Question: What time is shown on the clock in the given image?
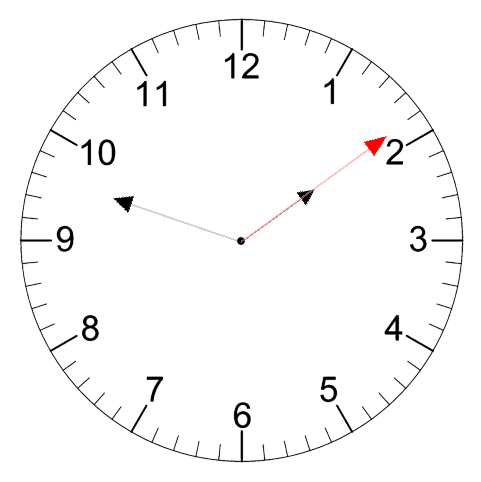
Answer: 01:48:09